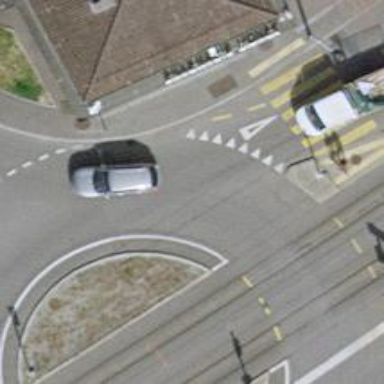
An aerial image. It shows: Secondary road with asphalt surface leading to roundabout junction.